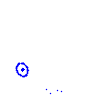
Particle: proton